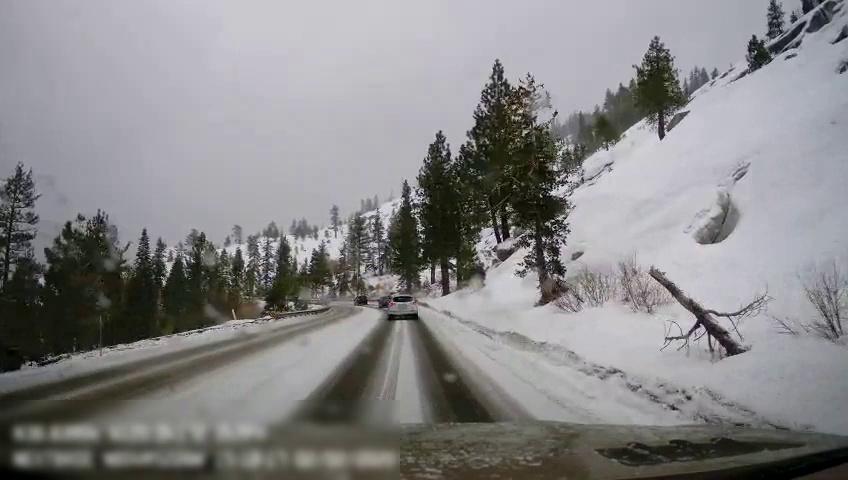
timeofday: Day
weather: Snowy
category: Drivable Space
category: Vehicles | Car
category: Vehicles | Car
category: Vehicles | Car